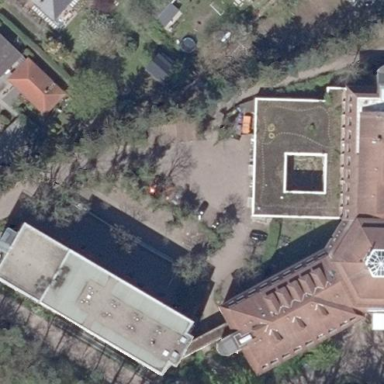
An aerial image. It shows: Hospital building.